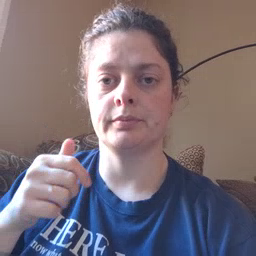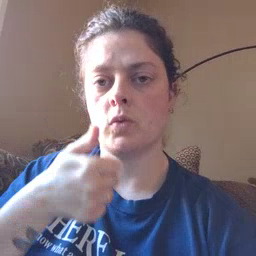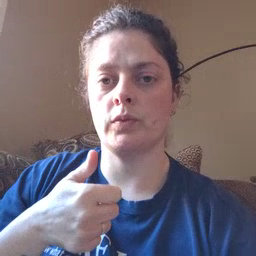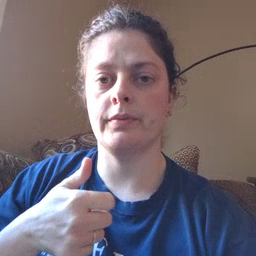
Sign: tomorrow